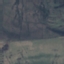
Land use / land cover: HerbaceousVegetation